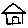
Label: house